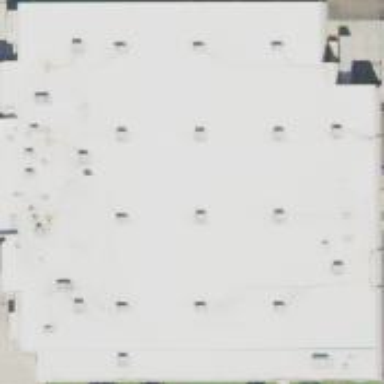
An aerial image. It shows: Retail building that houses department store.